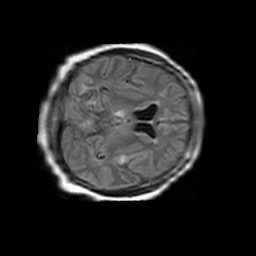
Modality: FLAIR
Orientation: axial
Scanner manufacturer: philips
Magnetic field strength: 1.5 T
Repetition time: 11 s
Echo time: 0.14 s